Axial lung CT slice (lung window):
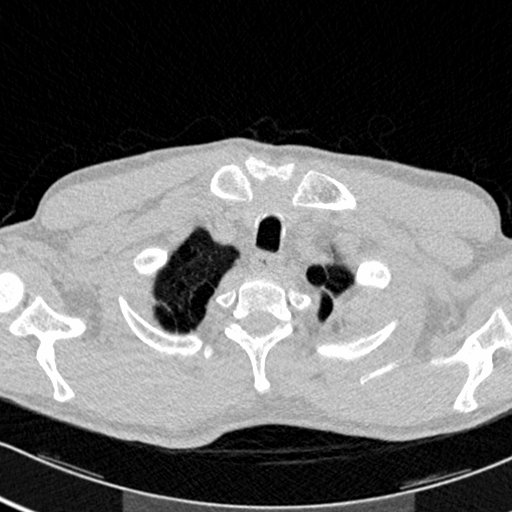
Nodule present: no